Field crop: maize
Growth stage: 2
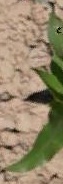
Species: maize